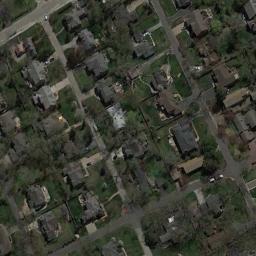
Label: residential